【题型】解答题　【知识点】解析几何　【难度】medium
已知点 $F_1,F_2$ 分别为双曲线 $\Gamma: \frac{x^2}{2} - y^2 = 1$ 的左、右焦点，直线 $l: y = kx + 1$ 与双曲线 $\Gamma: \frac{x^2}{2} - y^2 = 1$ 有两个不同的交点 $A,B$。

(1) 当 $|k| \in [1,2]$ 时，求 $F_2$ 到直线 $l$ 的距离；

(2) 若 $O$ 为原点，直线 $l$ 与 $\Gamma$ 的两条渐近线在第一、二象限的交点分别为 $C,D$，求当 $\triangle COD$ 的面积最小时，直线 $l$ 的方程；

(3) 设 $P$ 为 $x$ 轴上一点，是否存在实数 $k(k > 0)$，使得 $\triangle PAB$ 是以点 $P$ 为直角顶点的等腰直角三角形？若存在，求出 $k$ 的值以及点 $P$ 的坐标；若不存在，说明理由。
【解答】
\noindent \textbf{【详解】}
(1) 由双曲线 $\Gamma: \frac{x^2}{2} - y^2 = 1$ 的左焦点 $F_1(-\sqrt{3},0)$，右焦点 $F_2(\sqrt{3},0)$。
当 $F_1 \in l$ 时，$0 = -\sqrt{3}k + 1$，$\therefore k = \frac{\sqrt{3}}{3}$，
$\therefore$ 直线 $l: y = \frac{\sqrt{3}}{3}x + 1$，
故 $F_2$ 到 $l$ 的距离 $d = \frac{|\frac{\sqrt{3}}{3} \times \sqrt{3} + 1|}{\sqrt{\frac{1}{3} + 1}} = \sqrt{3}$。

---

(2) 由双曲线 $\Gamma: \frac{x^2}{2} - y^2 = 1$ 得两渐近线的方程为 $y = \pm \frac{\sqrt{2}}{2}x$，
$\because$ 直线 $l$ 与 $\Gamma$ 的两条渐近线在一、二象限的交点分别为 $C,D$，
$\therefore -\frac{\sqrt{2}}{2} < k < \frac{\sqrt{2}}{2}$。

由 $\begin{cases} y = \frac{\sqrt{2}}{2}x \\ y = kx + 1 \end{cases}$ 得交点 $C$ 的横坐标为 $\frac{1}{\frac{\sqrt{2}}{2} - k}$，
由 $\begin{cases} y = -\frac{\sqrt{2}}{2}x \\ y = kx + 1 \end{cases}$ 得交点 $D$ 的横坐标为 $-\frac{1}{-\frac{\sqrt{2}}{2} + k}$，
\[
S_{\triangle COD} = \frac{1}{2} \times 1 \times \left| \frac{1}{\frac{\sqrt{2}}{2} - k} + \frac{1}{-\frac{\sqrt{2}}{2} + k} \right| = \frac{\sqrt{2}}{2} \cdot \frac{2}{1 - k^2} \ge \sqrt{2},
\]
当 $k = 0$ 时取等号，
所以当 $\triangle COD$ 的面积最小时，直线 $CD$ 平行于 $x$ 轴，此时方程为 $y = 1$。

---

(3) 假设存在实数 $k(k > 0)$，使得 $\triangle PAB$ 是以点 $P$ 为直角顶点的等腰直角三角形，
设 $P(m,0)$，$A(x_1,y_1)$，$B(x_2,y_2)$。

由 $\begin{cases} y = kx + 1 \\ \frac{x^2}{2} - y^2 = 1 \end{cases}$，消去 $y$ 得 $(1 - 2k^2)x^2 - 4kx - 4 = 0$，
$\therefore \Delta = 16k^2 - 4(1 - 2k^2)(-4) > 0$ 且 $1 - 2k^2 \neq 0$，
解得 $-1 < k < 1$ 且 $k \neq \pm \frac{\sqrt{2}}{2}$，
\[
x_1 + x_2 = \frac{4k}{1 - 2k^2}, \quad x_1x_2 = \frac{-4}{1 - 2k^2},
\]
$AB$ 的中点 $M\left( \frac{2k}{1 - 2k^2}, \frac{1}{1 - 2k^2} \right)$，
所以 $AB$ 的垂直平分线方程为 $y - \frac{1}{1 - 2k^2} = -\frac{1}{k}\left( x - \frac{2k}{1 - 2k^2} \right)$，
令 $y = 0$，则 $m = \frac{3k}{1 - 2k^2}$。

又 $\overrightarrow{PA} \cdot \overrightarrow{PB} = 0$，则 $(x_1 - m,y_1)(x_2 - m,y_2) = 0$，
$\therefore (k^2 + 1)x_1x_2 + (k - m)(x_1 + x_2) + 1 + m^2 = 0$，
$\therefore (k^2 + 1)\left( -\frac{4}{1 - 2k^2} \right) + (k - m)\left( \frac{4k}{1 - 2k^2} \right) + 1 + m^2 = 0$，
$\therefore -4 - 4km = (1 + m^2)(1 - 2k^2) = 0$，
$\therefore -4 - 4k \cdot \frac{3k}{1 - 2k^2} + \left[ 1 + \left( \frac{3k}{1 - 2k^2} \right)^2 \right] (1 - 2k^2) = 0$，
$\therefore 4k^4 + k^2 - 3 = 0$，
解得 $k = \pm \frac{\sqrt{3}}{2}$，又 $k > 0$，
故 $k = \frac{\sqrt{3}}{2}$，点 $P(-3\sqrt{3},0)$。

即存在实数 $k = \frac{\sqrt{3}}{2}$，使得 $\triangle PAB$ 是以点 $P$ 为直角顶点的等腰直角三角形，此时 $P(-3\sqrt{3},0)$。

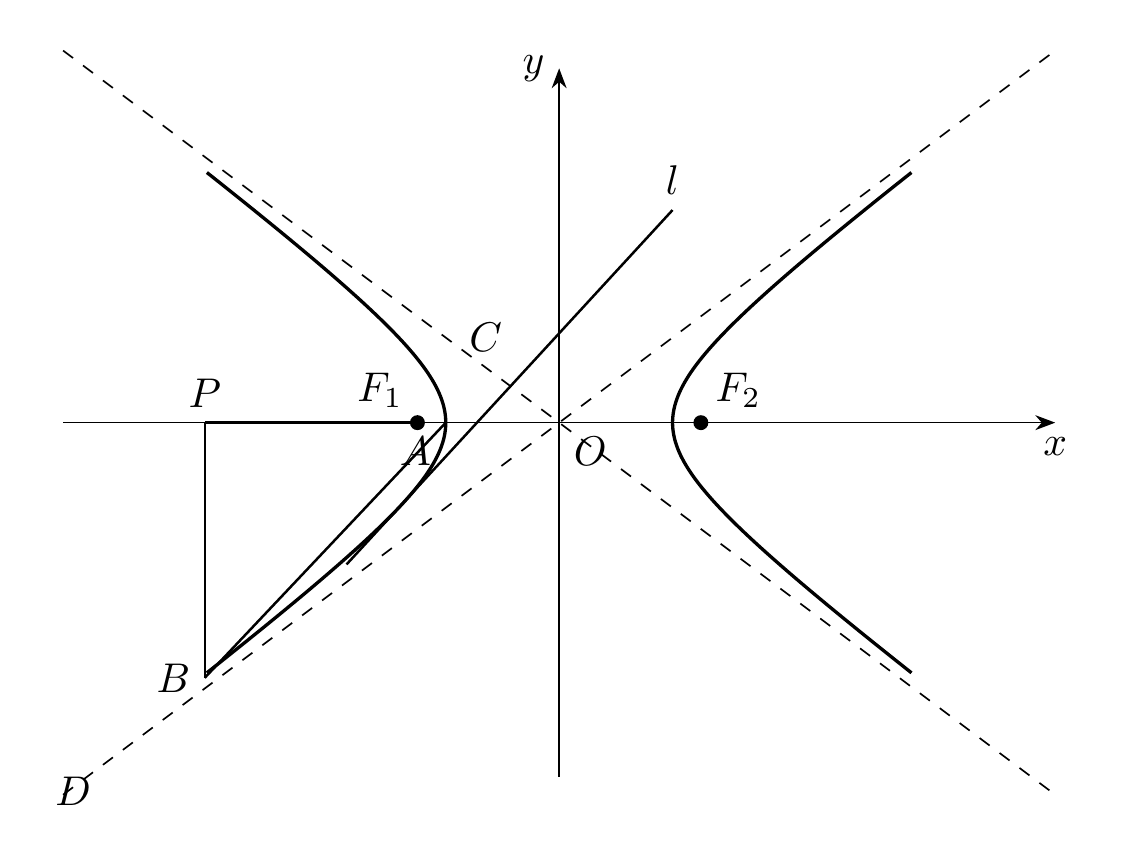